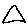
Label: triangle